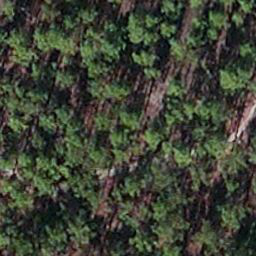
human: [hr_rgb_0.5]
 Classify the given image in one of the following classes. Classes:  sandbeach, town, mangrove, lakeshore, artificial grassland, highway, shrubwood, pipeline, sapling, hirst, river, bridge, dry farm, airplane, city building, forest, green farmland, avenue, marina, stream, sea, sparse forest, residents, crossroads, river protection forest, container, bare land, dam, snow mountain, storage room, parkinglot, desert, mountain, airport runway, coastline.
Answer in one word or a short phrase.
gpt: sapling